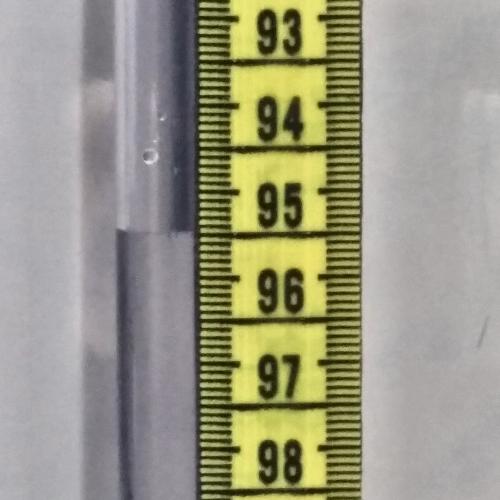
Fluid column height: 95.5 cm